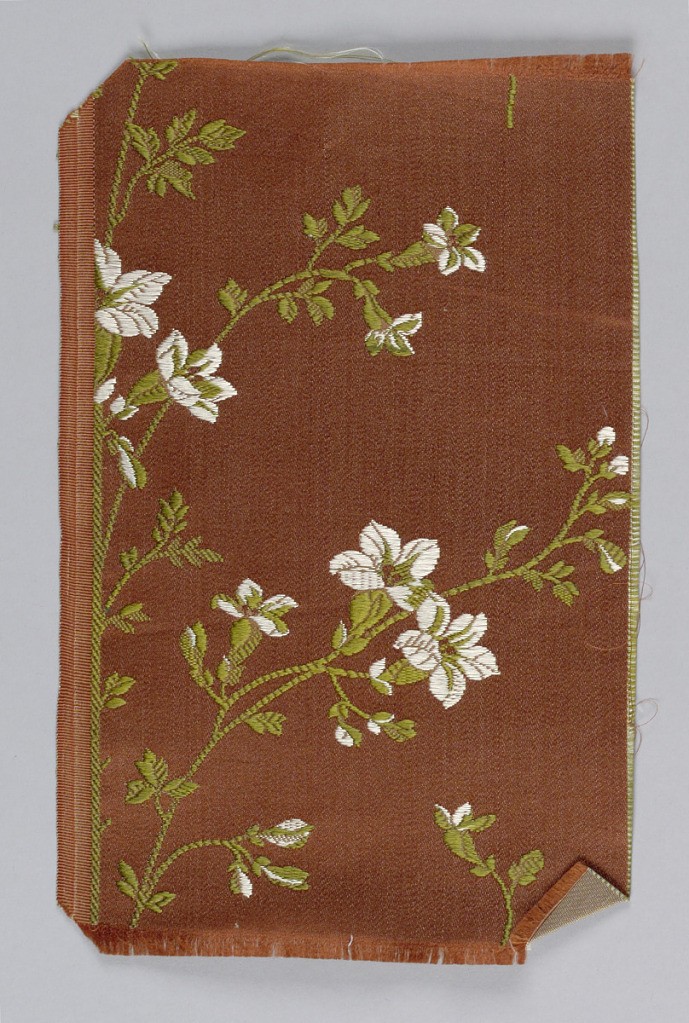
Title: Sample
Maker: Orinoka Mills, Philadelphia, Pennsylvania, USA
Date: ca. 1910
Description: Rust color warp and green and white wefts forming a floral pattern of flowers on stems.